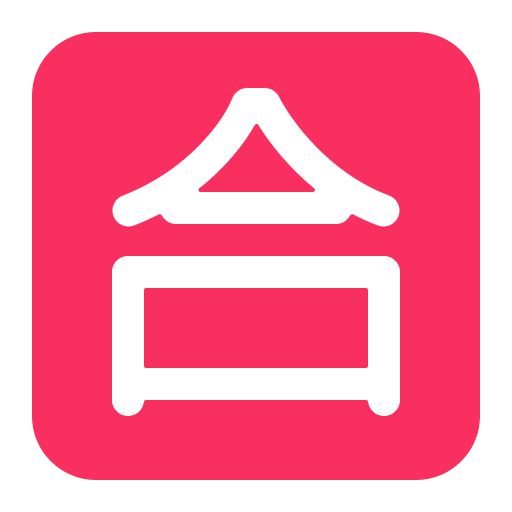
japanese passing grade button flat